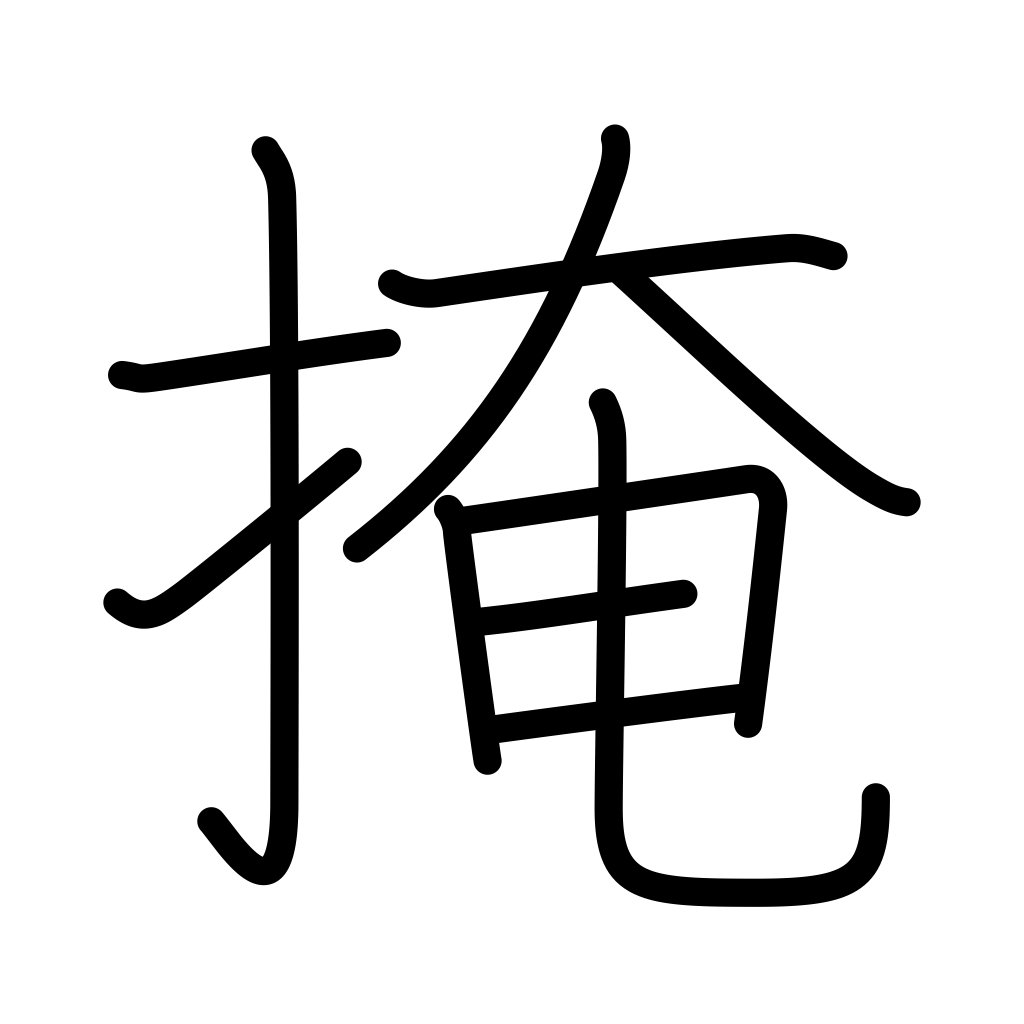
Meaning: cover, conceal